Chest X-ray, PA view. Patient: 36 years old, sex F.
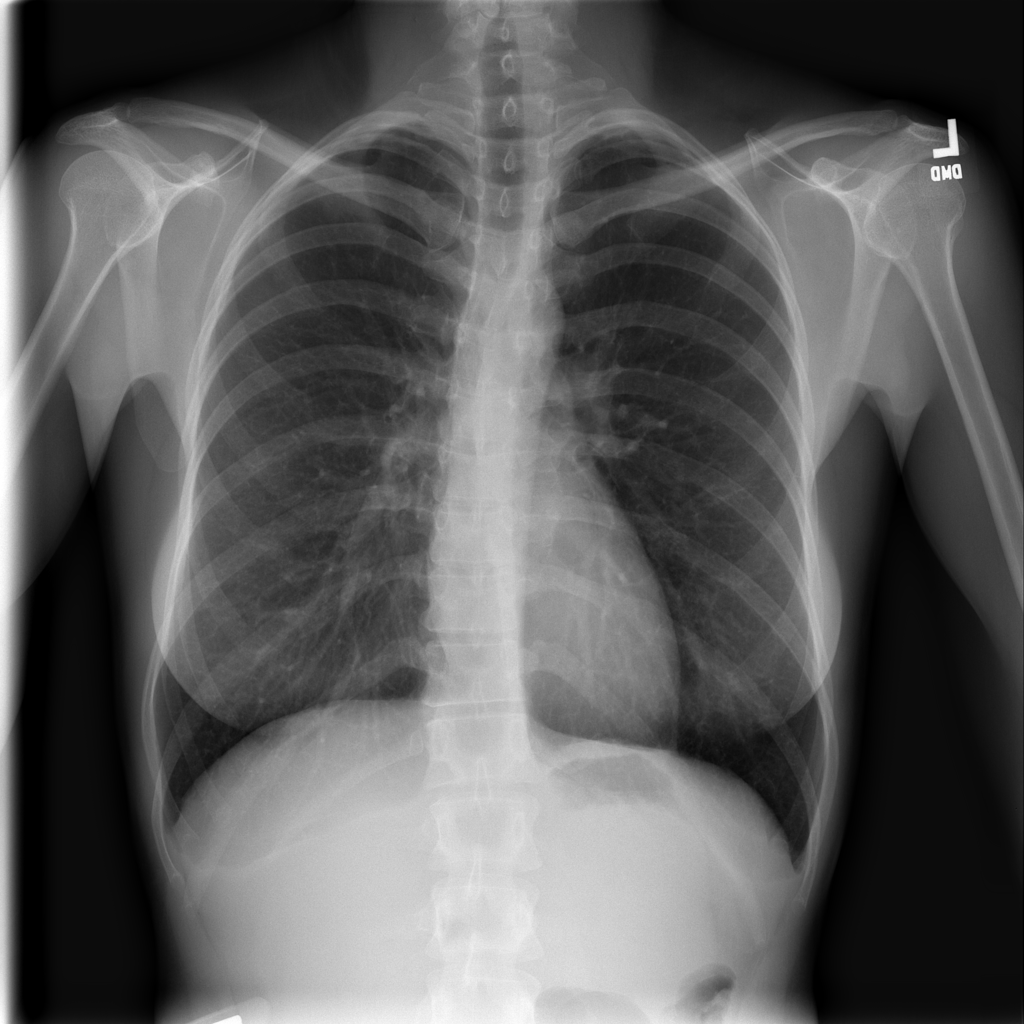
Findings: No Finding